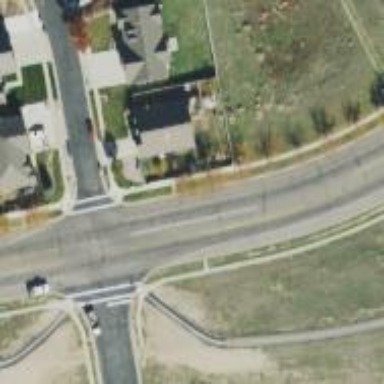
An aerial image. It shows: Unmarked crossing on the road.